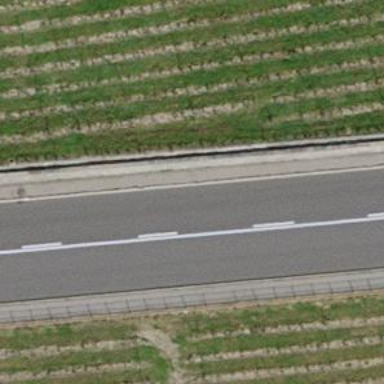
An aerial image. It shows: Primary highway with designated cycle lane.